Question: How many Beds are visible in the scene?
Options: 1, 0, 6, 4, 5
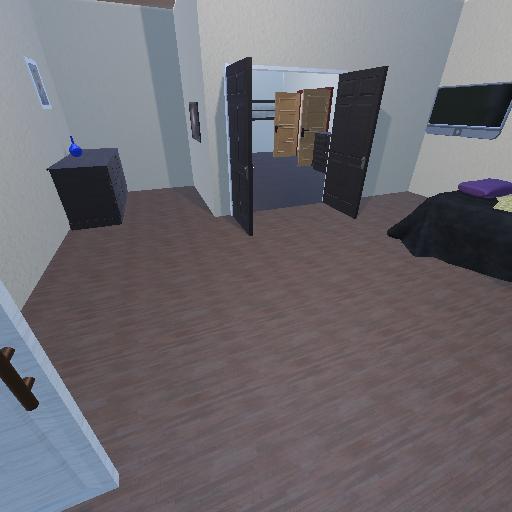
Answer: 1